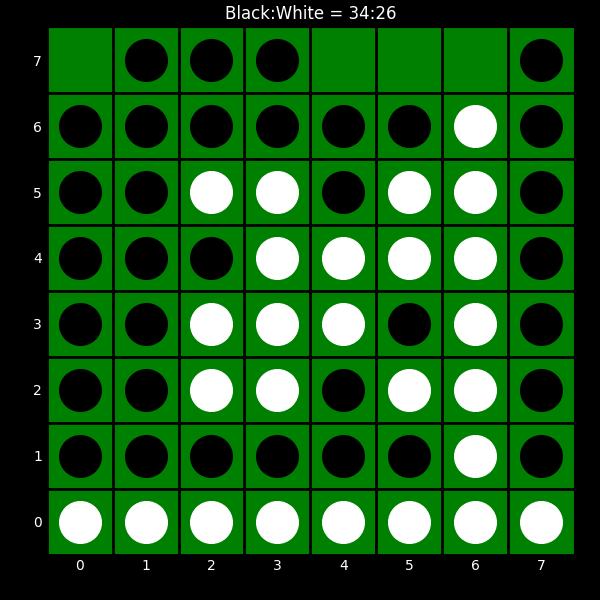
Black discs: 34
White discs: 26